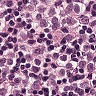
Metastatic tissue present: yes